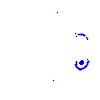
Particle: pion